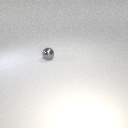
small gray metal sphere